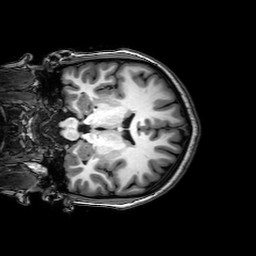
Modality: T1w
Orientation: coronal
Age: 22
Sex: female
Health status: healthy
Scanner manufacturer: philips
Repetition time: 0.008148 s
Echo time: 0.00373 s